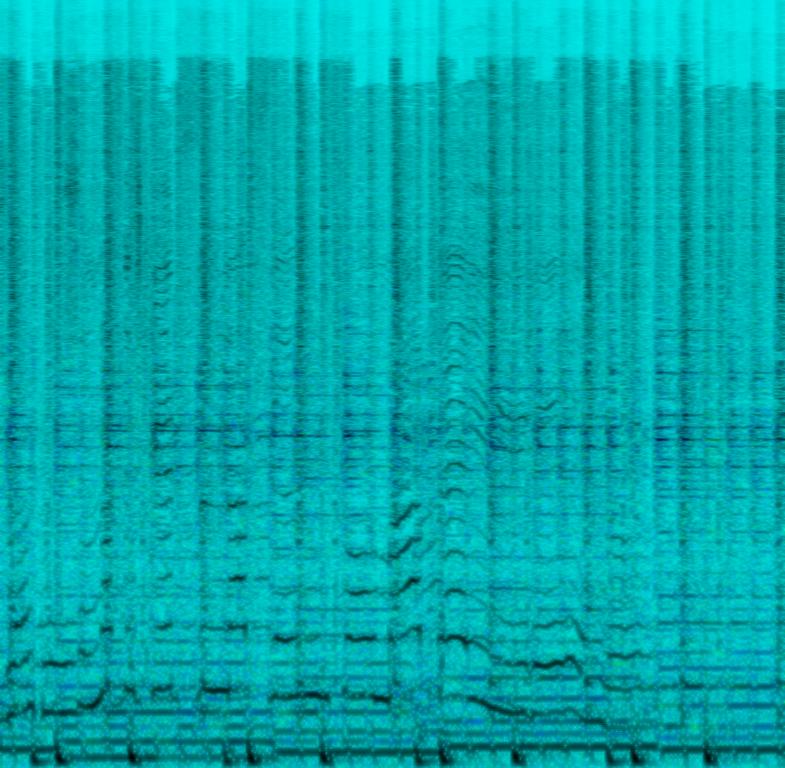
This song contains acoustic drums playing kind of a slow drum&bass rhythm along with a bass playing the rootnote of a e-guitar strumming along. Another e-guitar is strumming along, panned to the right side of the speakers. A male voice is singing in a higher key with delay in his voice. This song may be playing with headphones on a rainy colder day.